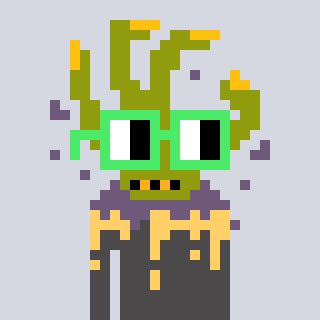
a pixel art character with square light green glasses, a zombie-hand-shaped head and a grayscale-colored body on a cool background